Question: In the following code, when I enable the 'prettyNum(formatC...' command, I get the strange output that you see in the picture. The code worked OK with R 3.1.1. There is no problem when output format is pdf.
'''
---
title: "Untitled"
output: html_document
---
Create test data.
'''{r}
library(xtable)
my_tab <- structure(list(Category = c("Categ 1", "Categ 1", "Categ 1",
"Categ 1", "Categ 1", "Categ 2", "Categ 3", "Categ 3", "Categ 4",
"Categ 4"), Customer = c("512", "541", "579", "635",
"705", "726", "O33", "O54", "10004", "10012"), Ammount = c(192.65,
1046.62, 5053.74, 10950.59, 101.89, 48.99, 2.56, 1.62, 728.63,
846.7)), row.names = c(NA, 10L), class = "data.frame")
# my_tab[,3] <- prettyNum(formatC(my_tab[,3], format='f', digits=2), big.mark = ".", decimal.mark = ",")
'''
Print table:
'''{r, results='asis', echo=FALSE}
print(xtable(my_tab , align="ll|rr",digits=2), type="html", include.rownames = FALSE,
html.table.attributes='class="table table-striped table-hover"')
'''
'''

'''
R version 3.2.0 (2015-04-16)
Platform: i386-w64-mingw32/i386 (32-bit)
Running under: Windows 7 x64 (build 7601) Service Pack 1
locale:
[1] LC_COLLATE=Greek_Greece.1253 LC_CTYPE=Greek_Greece.1253 LC_MONETARY=Greek_Greece.1253 LC_NUMERIC=C LC_TIME=Greek_Greece.1253
attached base packages:
[1] stats graphics grDevices utils datasets methods base
other attached packages:
[1] xtable_1.7-4
loaded via a namespace (and not attached):
[1] htmltools_0.2.6 tools_3.2.0 yaml_2.1.13 rmarkdown_0.7 digest_0.6.8
'''
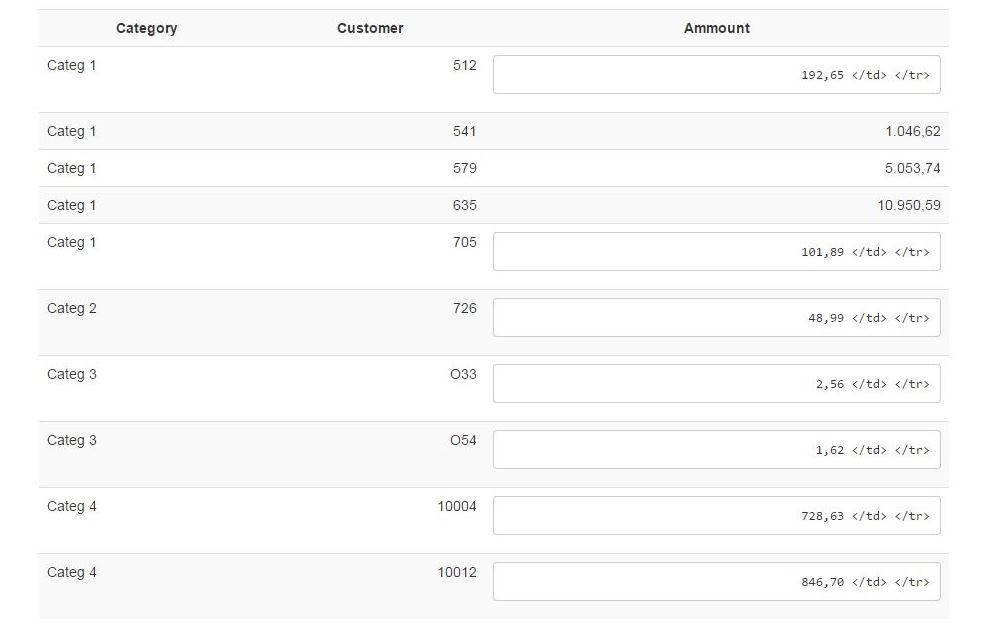
Answer: I think 'xtable' has some problems with leading whitespace.
You could remove whitespace with
'''
my_tab[,3] <- trimws( prettyNum(formatC(my_tab[,3], format='f', digits=2), big.mark = ".", decimal.mark = ","))
'''
or keep the numbers in the data (not converting them to character) and format them by 'format.args' argument in xtable.print
'''
print(xtable(my_tab , align="llrr"), type="html", include.rownames = FALSE,
html.table.attributes='class="table table-striped table-hover"',
format.args = list(big.mark = ".", decimal.mark = ","))
'''